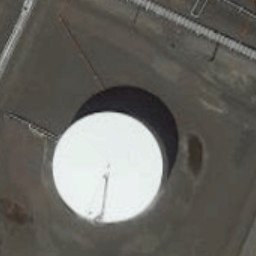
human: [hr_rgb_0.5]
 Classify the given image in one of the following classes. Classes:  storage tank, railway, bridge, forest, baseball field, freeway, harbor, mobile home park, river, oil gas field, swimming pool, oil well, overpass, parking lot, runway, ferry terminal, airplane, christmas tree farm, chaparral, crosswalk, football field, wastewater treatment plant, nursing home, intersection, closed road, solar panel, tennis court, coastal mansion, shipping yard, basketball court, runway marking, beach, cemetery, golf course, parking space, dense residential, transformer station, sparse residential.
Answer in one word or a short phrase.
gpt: storage tank